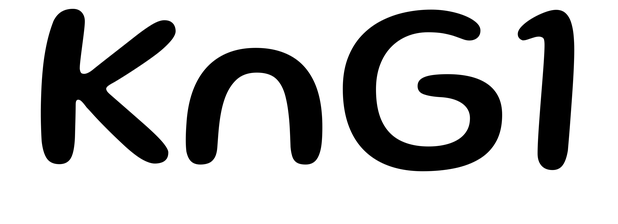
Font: Gluten_Regular